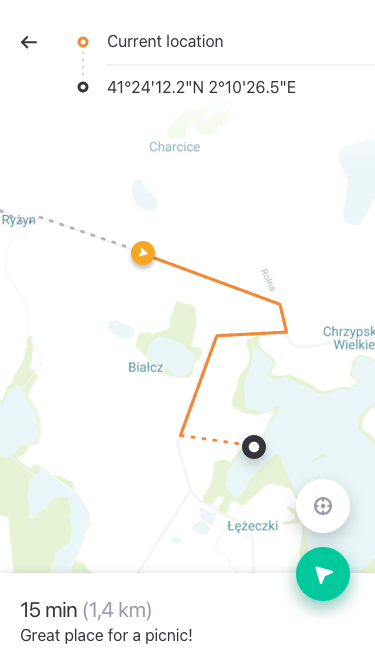
Text in this UI design:
15 min (1,4 km)
Current location
41°24'12.2"N 2°10'26.5"E
Great place for a picnic!